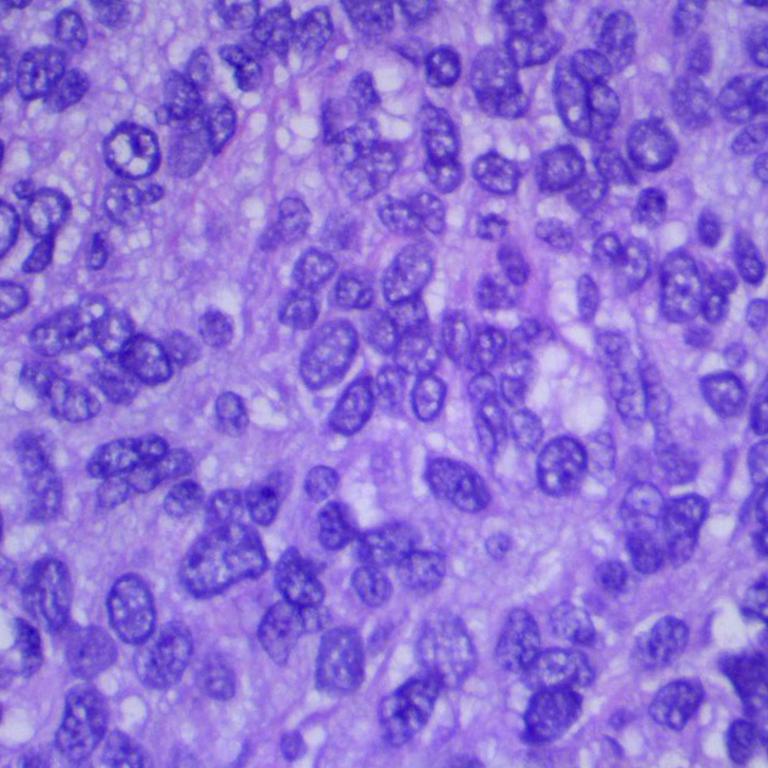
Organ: lung
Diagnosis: squamous carcinomas